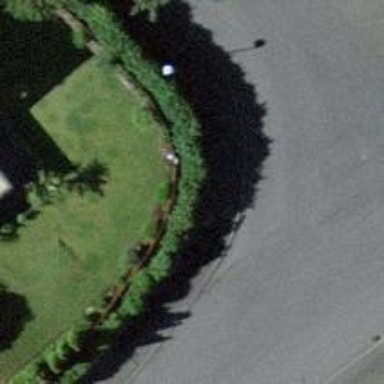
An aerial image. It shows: Kerb barrier.